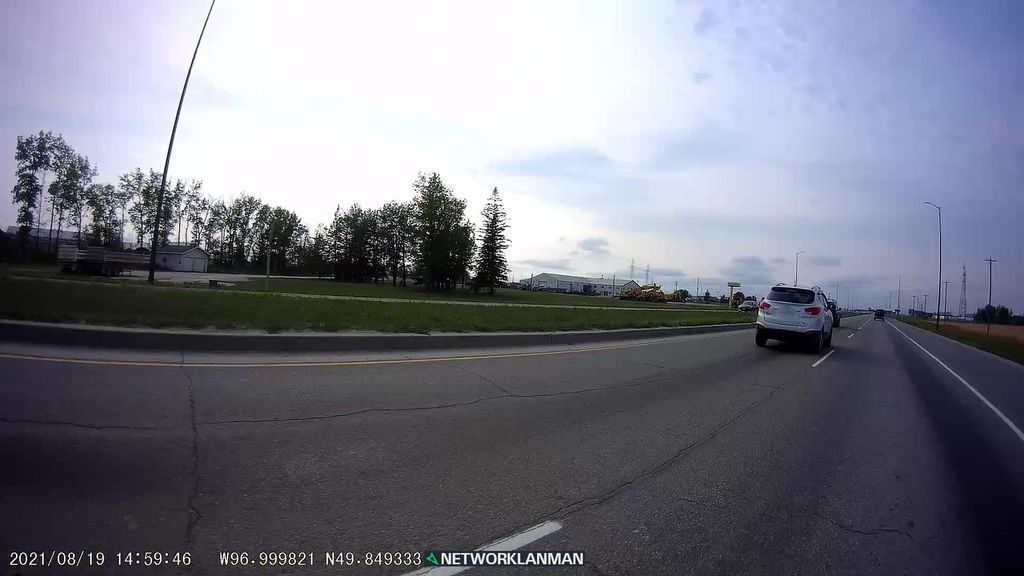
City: winnipeg